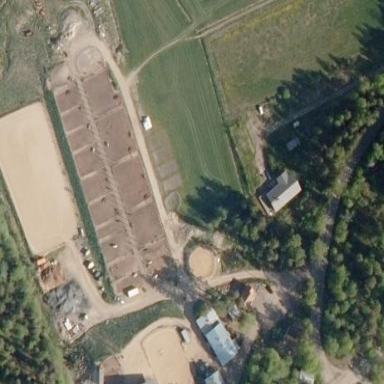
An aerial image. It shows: Farmyard area.